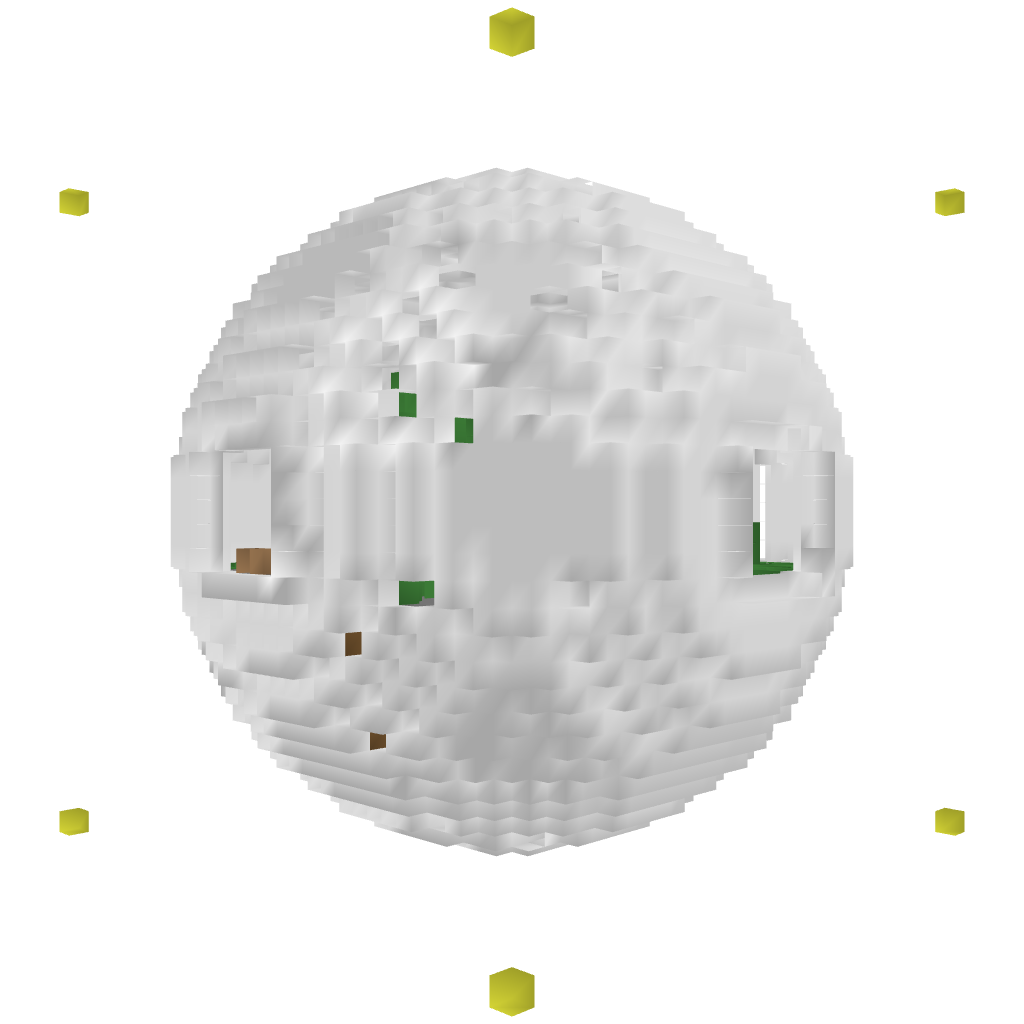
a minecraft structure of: PVP Meadow good quality